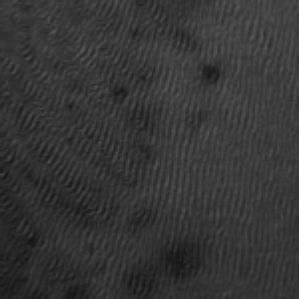
Label: frost